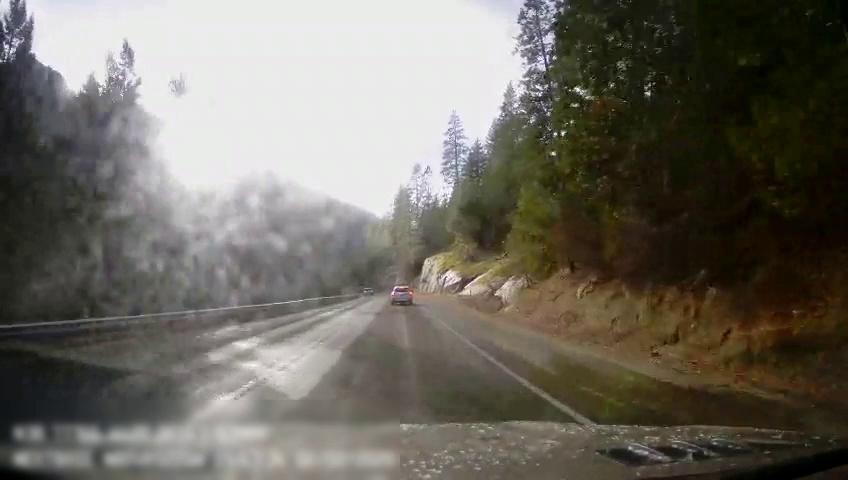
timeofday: Day
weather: Sunny
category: Drivable Space
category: Vehicles | Car
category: Lanes | Current Lane
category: Lanes | Current Lane
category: Lanes | Current Lane